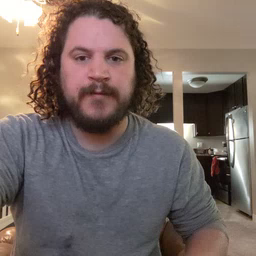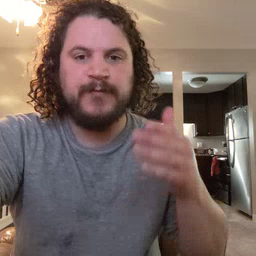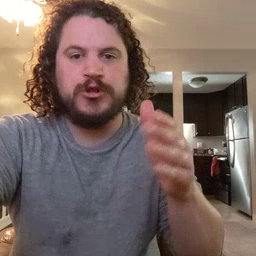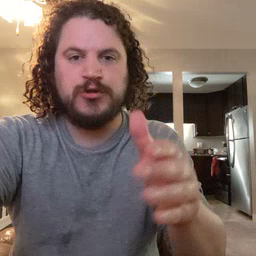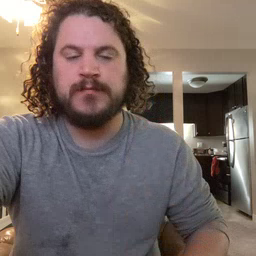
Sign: fish